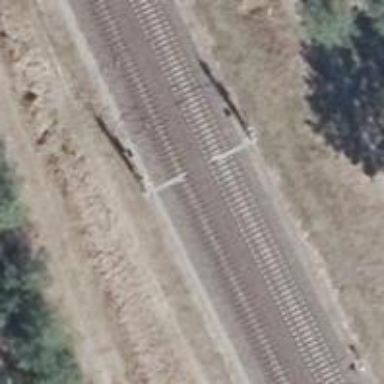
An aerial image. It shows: Railway signal.